Field crop: maize
Growth stage: 2
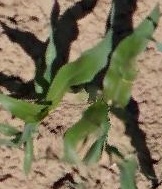
Species: maize